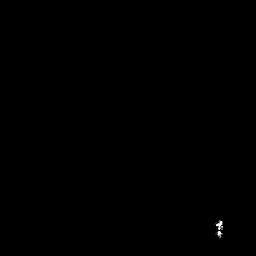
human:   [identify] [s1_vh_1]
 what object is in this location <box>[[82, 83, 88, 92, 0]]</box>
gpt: <ref>1 small ship at the bottom right</ref>